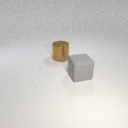
large brown metal cylinder behind large gray rubber cube